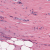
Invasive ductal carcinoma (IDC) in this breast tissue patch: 1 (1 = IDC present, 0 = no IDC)